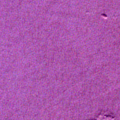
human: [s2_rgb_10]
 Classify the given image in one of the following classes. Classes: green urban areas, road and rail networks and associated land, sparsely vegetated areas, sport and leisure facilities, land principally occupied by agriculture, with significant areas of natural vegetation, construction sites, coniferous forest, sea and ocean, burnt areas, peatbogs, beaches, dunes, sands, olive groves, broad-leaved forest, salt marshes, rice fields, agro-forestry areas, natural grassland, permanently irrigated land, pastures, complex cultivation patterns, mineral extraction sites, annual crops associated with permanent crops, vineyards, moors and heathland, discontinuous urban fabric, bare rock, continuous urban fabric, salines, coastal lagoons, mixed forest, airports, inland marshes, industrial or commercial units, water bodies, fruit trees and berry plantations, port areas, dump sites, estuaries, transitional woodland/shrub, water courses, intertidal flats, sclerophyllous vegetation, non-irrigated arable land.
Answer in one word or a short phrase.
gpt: sea and ocean